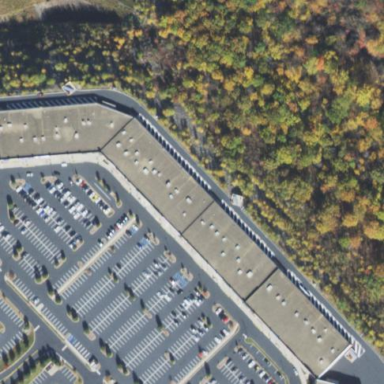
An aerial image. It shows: Retail building.